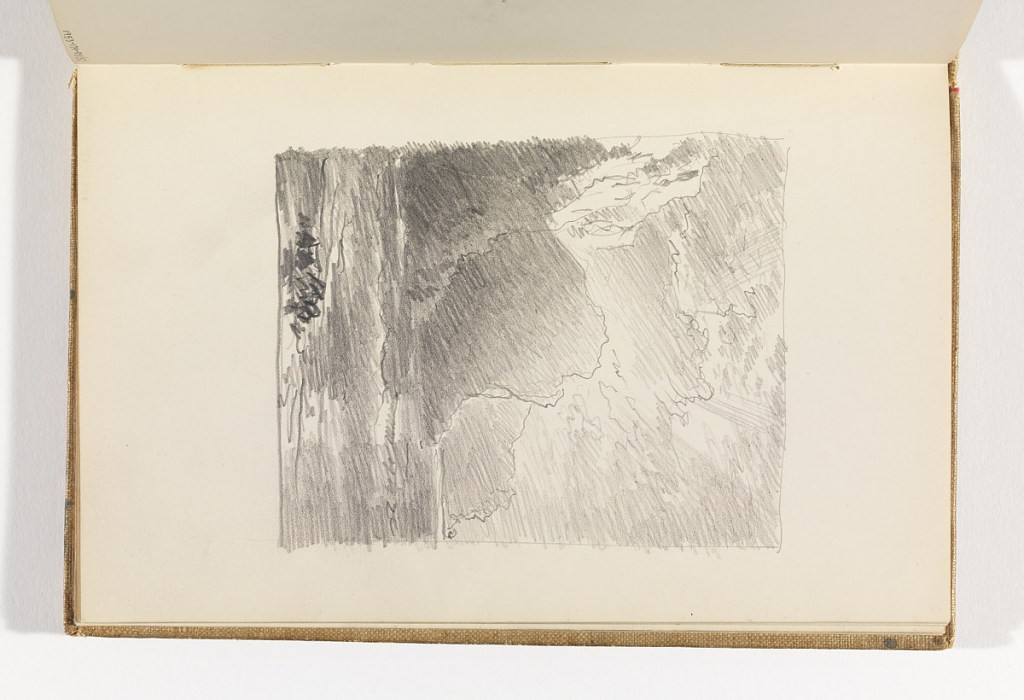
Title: Seascape with Cliffs and Foreground Rock
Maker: William Trost Richards, American, 1833–1905
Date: after 1878
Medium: Graphite on cream wove paper
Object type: Sketchbook folio
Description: Flat ocean with rock in center foreground; three sections of cliffs at left.